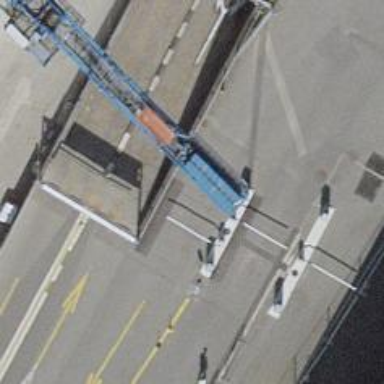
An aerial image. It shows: Lift gate barrier.